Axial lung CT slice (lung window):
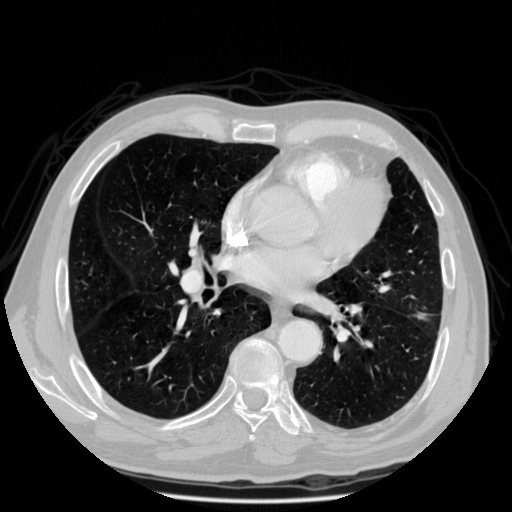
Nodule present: no